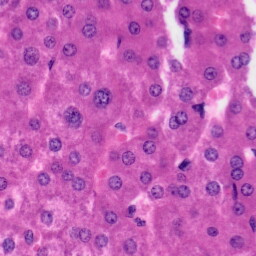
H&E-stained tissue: Liver